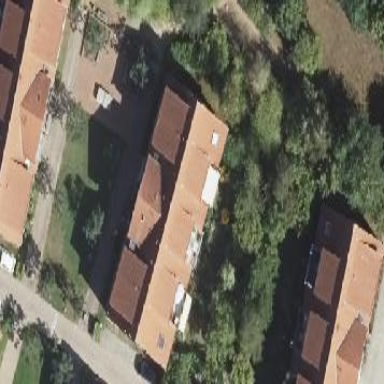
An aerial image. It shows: The apartments building with roof made of roof tiles.